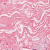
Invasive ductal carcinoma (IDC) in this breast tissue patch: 0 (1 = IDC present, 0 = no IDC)